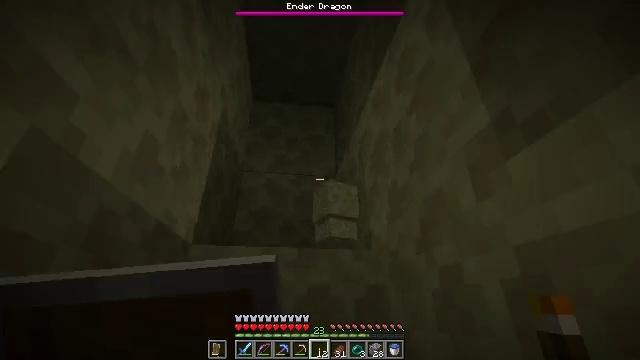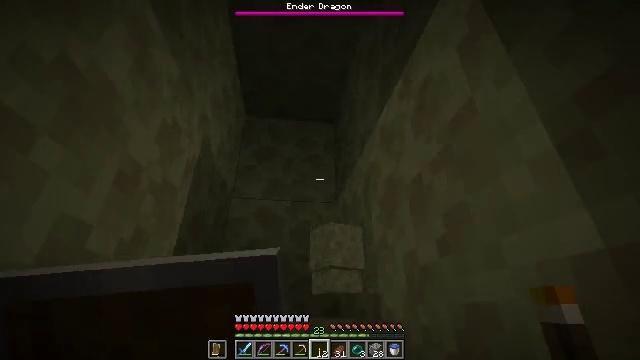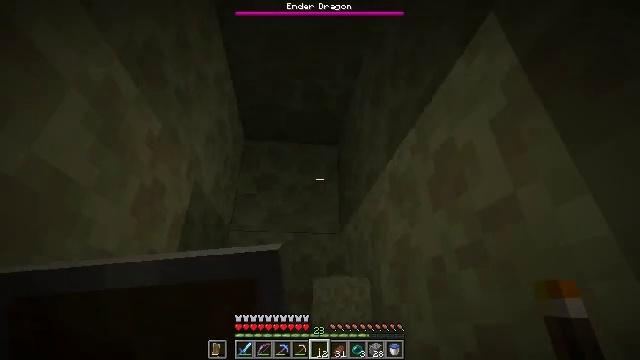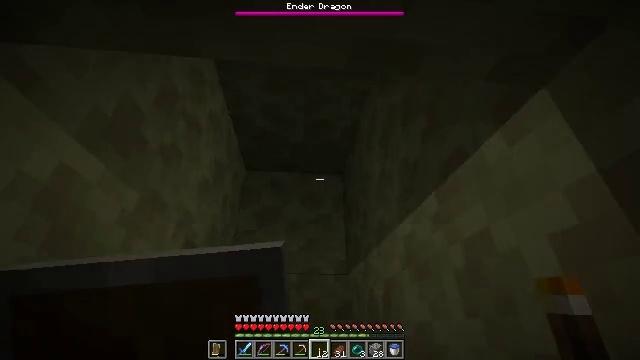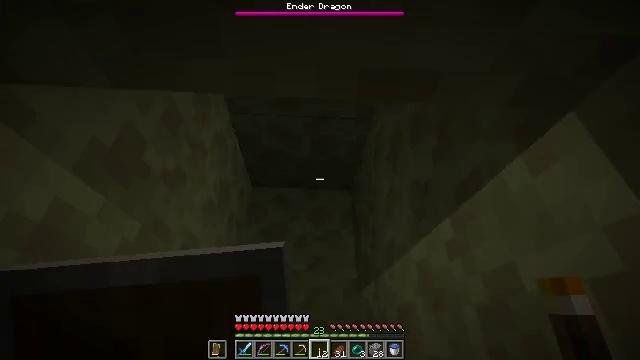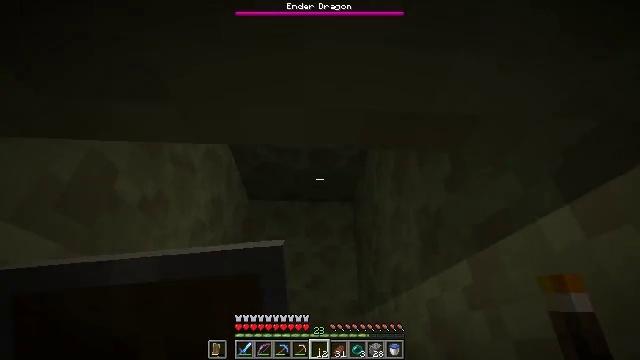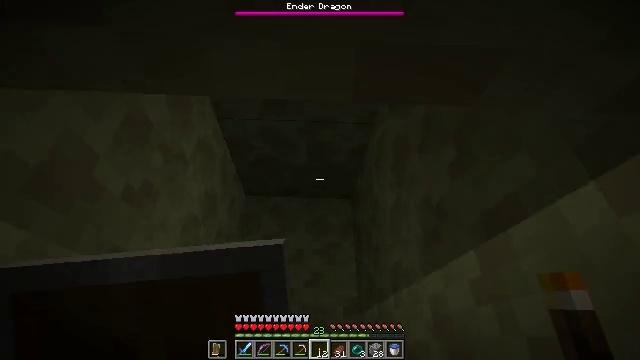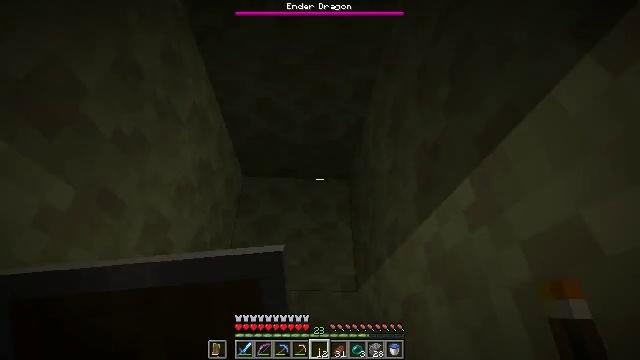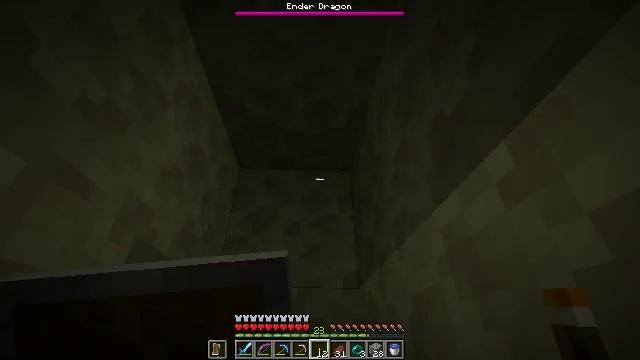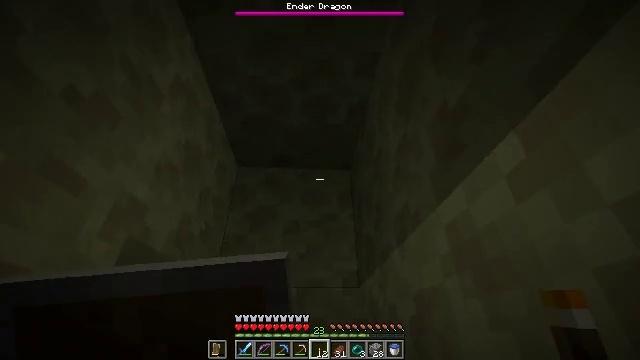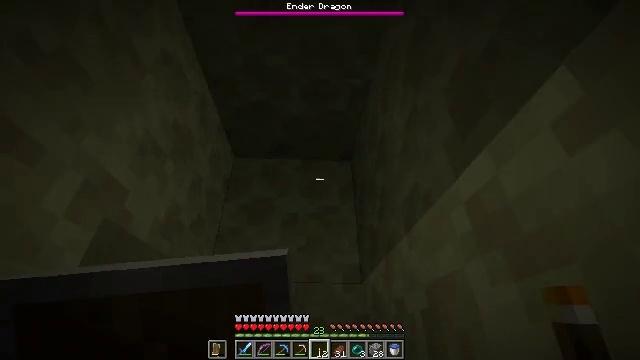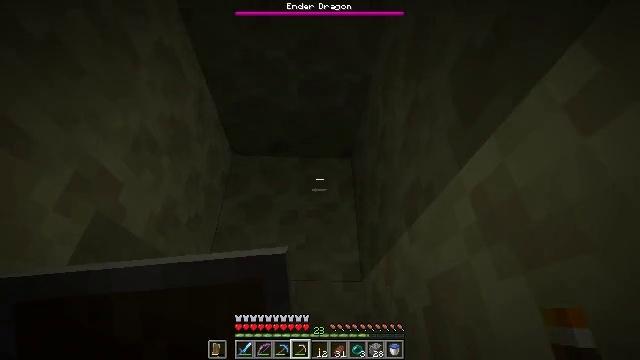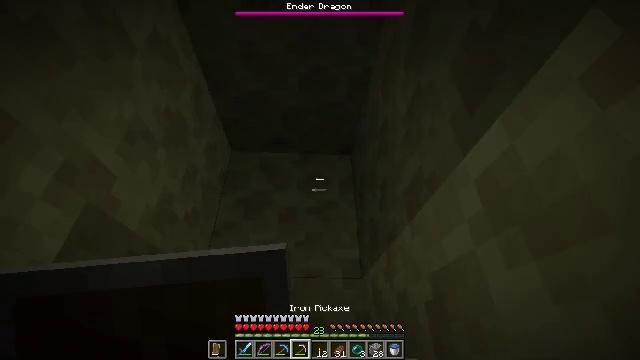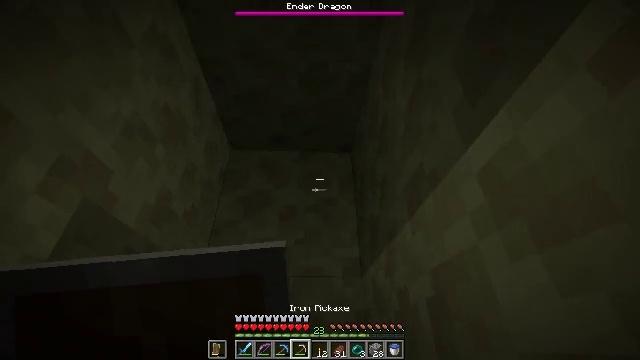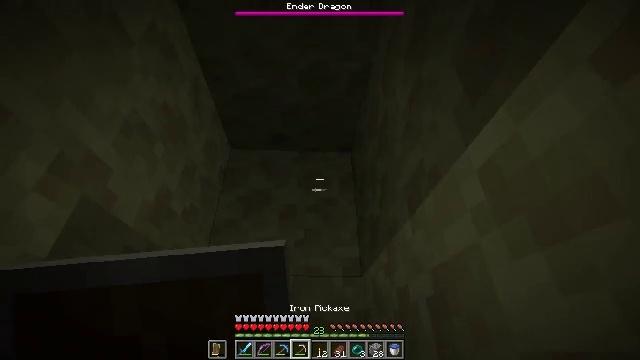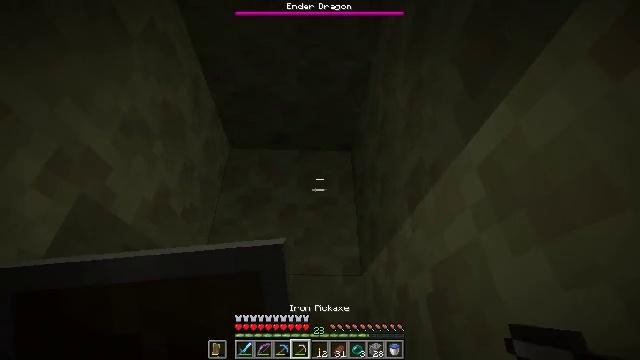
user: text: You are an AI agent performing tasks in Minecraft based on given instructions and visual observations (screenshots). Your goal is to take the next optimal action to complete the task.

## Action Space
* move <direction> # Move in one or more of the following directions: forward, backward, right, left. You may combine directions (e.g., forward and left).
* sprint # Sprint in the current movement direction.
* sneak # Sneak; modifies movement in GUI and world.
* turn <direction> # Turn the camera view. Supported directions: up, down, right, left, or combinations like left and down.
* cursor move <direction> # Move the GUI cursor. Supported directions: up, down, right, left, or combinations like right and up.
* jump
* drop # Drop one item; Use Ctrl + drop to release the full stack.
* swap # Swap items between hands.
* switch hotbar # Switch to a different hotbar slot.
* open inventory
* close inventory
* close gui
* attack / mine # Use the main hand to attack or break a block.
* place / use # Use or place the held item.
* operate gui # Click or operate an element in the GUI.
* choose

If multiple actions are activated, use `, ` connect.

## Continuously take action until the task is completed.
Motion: motion action
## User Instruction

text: Extract end stone with a pickaxe.
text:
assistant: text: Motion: move forward, jump
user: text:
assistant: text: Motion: move forward, turn left, jump
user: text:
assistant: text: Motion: move forward, turn left and up, jump
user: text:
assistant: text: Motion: move forward, turn left and up, jump
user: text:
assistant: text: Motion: move forward
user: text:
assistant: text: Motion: move forward
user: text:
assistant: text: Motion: move forward
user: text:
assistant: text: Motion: move forward
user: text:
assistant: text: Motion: no_op
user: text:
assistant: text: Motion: no_op
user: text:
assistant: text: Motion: switch to hotbar 4
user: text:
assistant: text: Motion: switch to hotbar 4
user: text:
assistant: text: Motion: switch to hotbar 4
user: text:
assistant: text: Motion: no_op
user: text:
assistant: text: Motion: no_op
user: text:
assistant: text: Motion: no_op
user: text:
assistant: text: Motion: turn left and up
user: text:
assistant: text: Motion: move forward, turn up
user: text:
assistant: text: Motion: move forward, turn up
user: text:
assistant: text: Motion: move forward
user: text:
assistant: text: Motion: move forward
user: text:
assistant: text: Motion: no_op
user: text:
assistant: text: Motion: no_op
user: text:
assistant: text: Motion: no_op
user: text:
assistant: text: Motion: turn left
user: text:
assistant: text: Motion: no_op
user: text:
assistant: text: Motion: turn left and down
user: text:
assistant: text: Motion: turn left and down
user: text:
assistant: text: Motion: turn down
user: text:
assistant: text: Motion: turn down, attack / mine